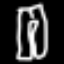
Label: pants